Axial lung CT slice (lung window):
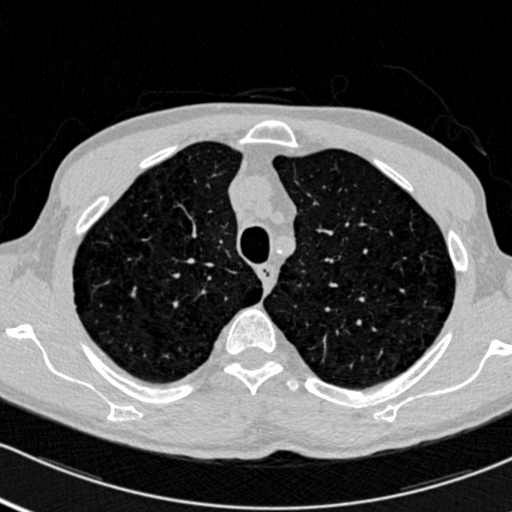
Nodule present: no